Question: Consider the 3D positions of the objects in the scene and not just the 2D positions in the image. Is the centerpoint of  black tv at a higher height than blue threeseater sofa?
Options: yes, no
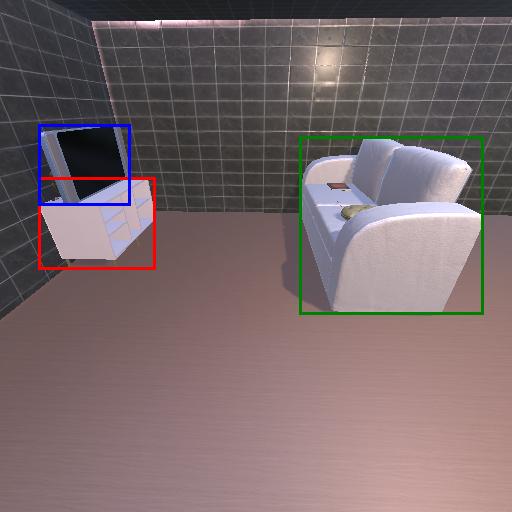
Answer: yes